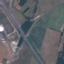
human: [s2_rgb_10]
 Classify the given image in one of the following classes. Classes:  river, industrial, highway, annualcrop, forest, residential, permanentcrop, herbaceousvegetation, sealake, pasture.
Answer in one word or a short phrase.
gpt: Highway